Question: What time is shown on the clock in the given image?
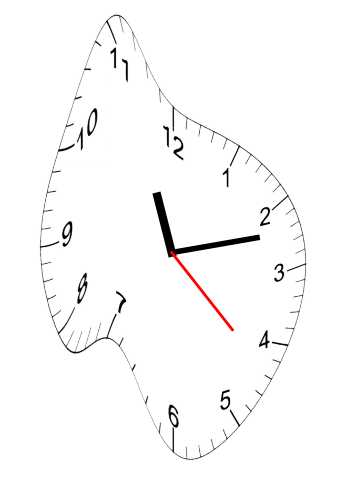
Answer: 11:12:22